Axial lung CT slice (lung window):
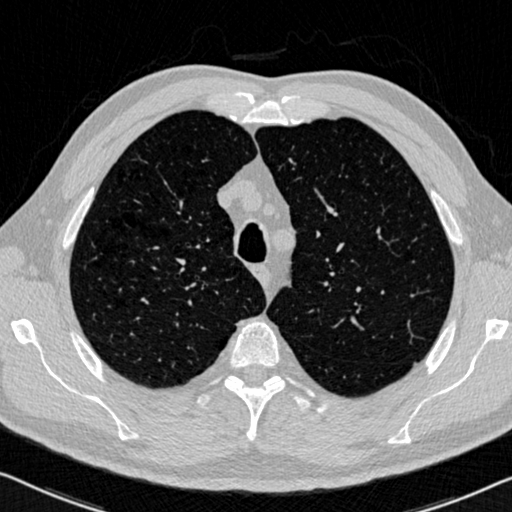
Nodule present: no